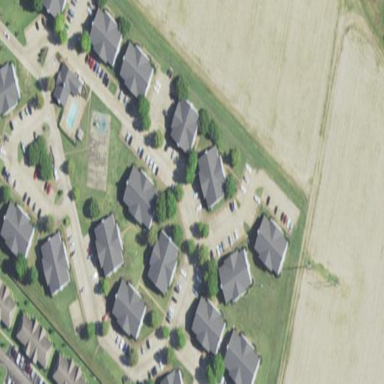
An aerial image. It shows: Residential area with apartments.